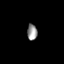
Tissue: prostate
Cell type: T cells
Senescence score: 0.3445
Nuclear area (px): 158
Mean DAPI intensity: 148.671